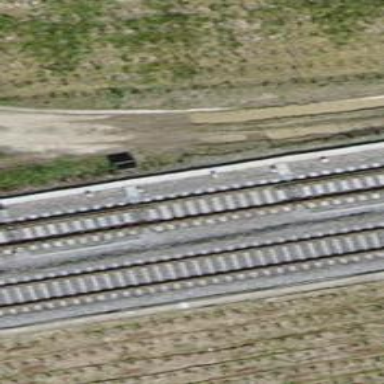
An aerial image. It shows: Railway switch.